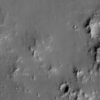
Label: not_dusty